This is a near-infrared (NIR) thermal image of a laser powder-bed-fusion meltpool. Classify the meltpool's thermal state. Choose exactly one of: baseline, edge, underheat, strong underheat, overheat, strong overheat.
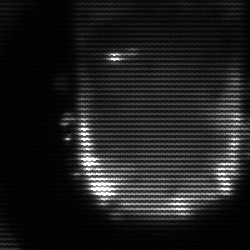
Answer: baseline